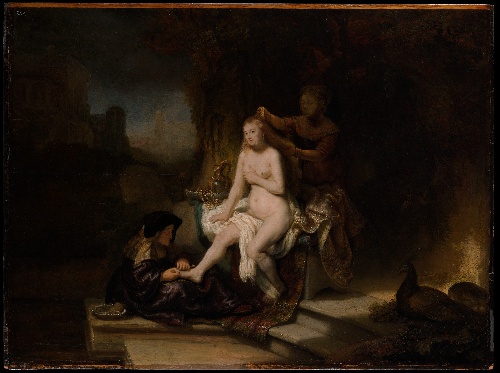
Title: The Toilet of Bathsheba
Artist: Rembrandt (Rembrandt van Rijn)
Artist bio: Dutch, Leiden 1606–1669 Amsterdam
Date: 1643
Object type: Painting
Classification: Paintings
Medium: Oil on wood
Dimensions: 22 1/2 x 30 in. (57.2 x 76.2 cm)
Department: European Paintings
Credit line: Bequest of Benjamin Altman, 1913
Accession year: 1914
Repository: Metropolitan Museum of Art, New York, NY
Tags: Bathsheba|Female Nudes